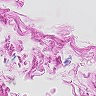
Metastatic tissue present: no